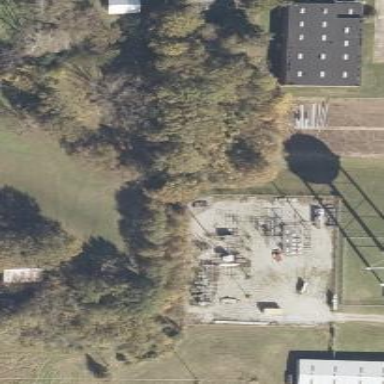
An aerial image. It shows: Industrial power substation surrounded by fence.